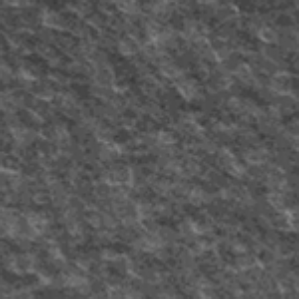
Label: frost